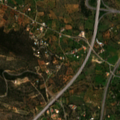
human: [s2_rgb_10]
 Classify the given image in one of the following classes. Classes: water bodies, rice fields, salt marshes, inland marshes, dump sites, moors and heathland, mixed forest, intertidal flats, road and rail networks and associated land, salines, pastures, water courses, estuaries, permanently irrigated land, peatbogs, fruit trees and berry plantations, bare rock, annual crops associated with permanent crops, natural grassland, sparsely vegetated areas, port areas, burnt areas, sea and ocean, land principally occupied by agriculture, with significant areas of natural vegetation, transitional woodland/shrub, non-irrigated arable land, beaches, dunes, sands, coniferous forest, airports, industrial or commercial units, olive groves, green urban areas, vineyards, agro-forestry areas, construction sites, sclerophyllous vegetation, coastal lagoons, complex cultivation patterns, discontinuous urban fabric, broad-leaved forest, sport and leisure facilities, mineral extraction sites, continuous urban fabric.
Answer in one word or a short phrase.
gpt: olive groves, sclerophyllous vegetation